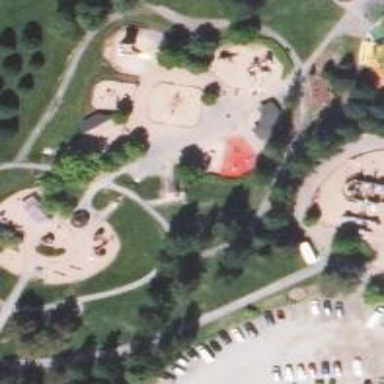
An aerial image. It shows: Springy playground.